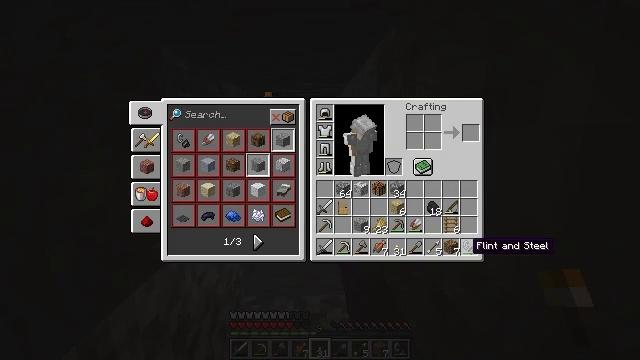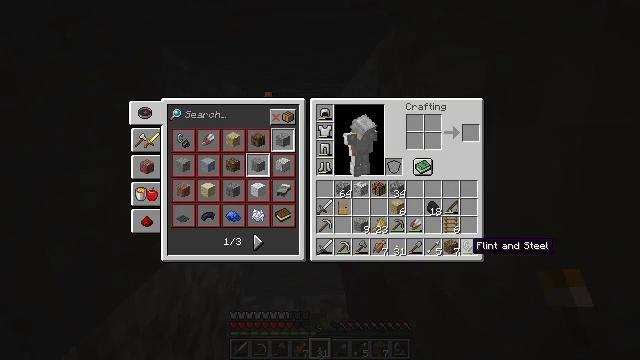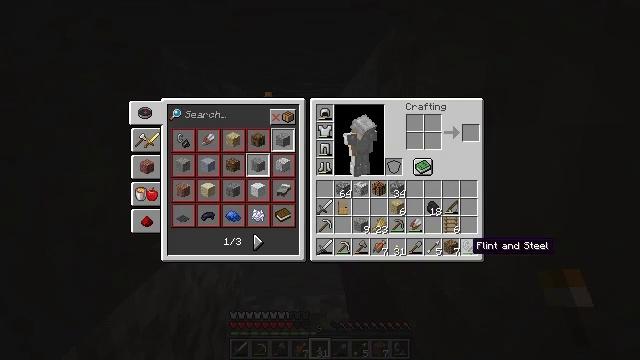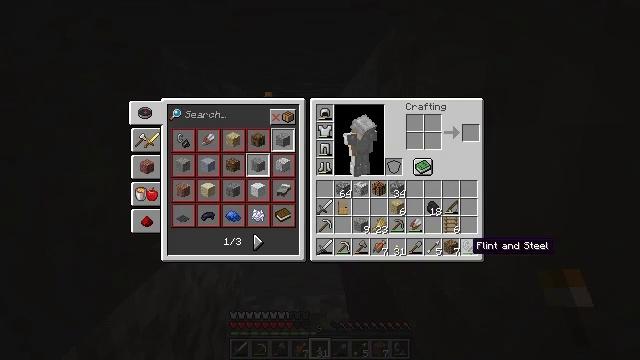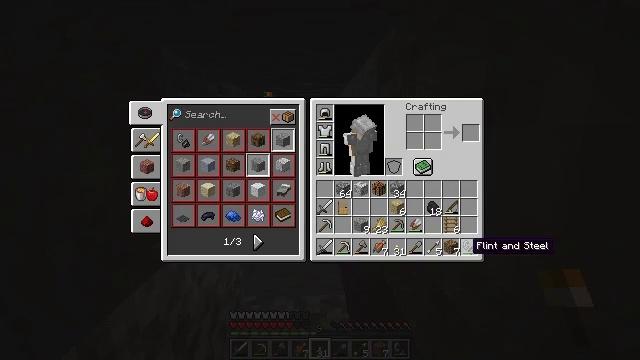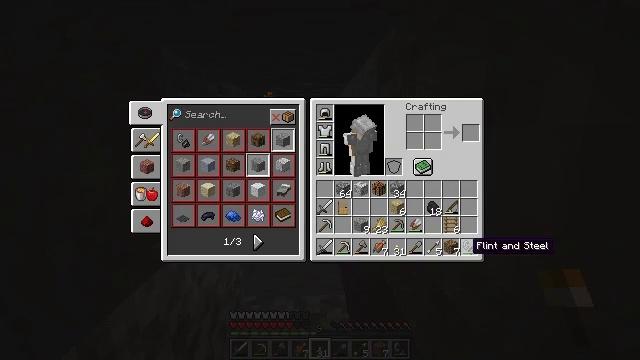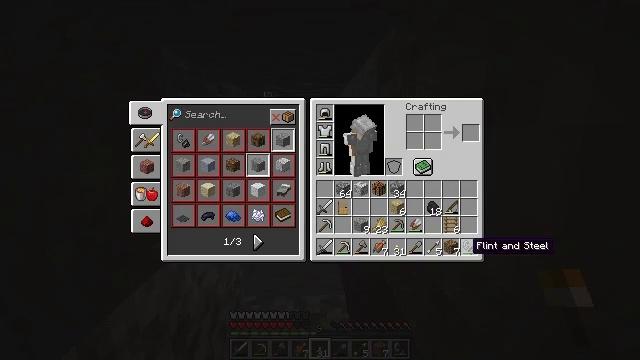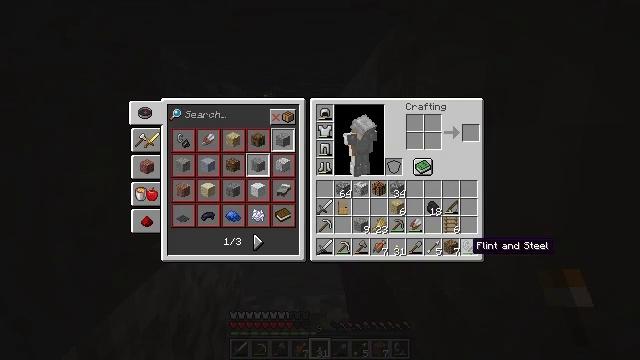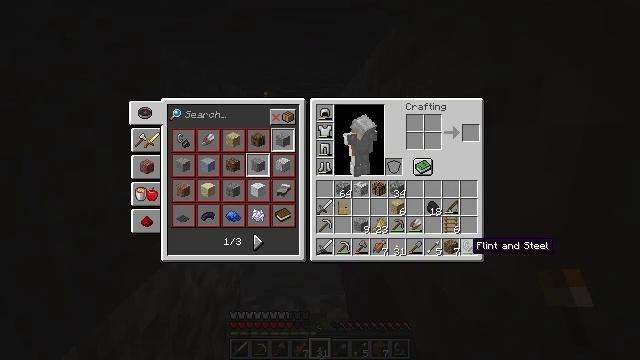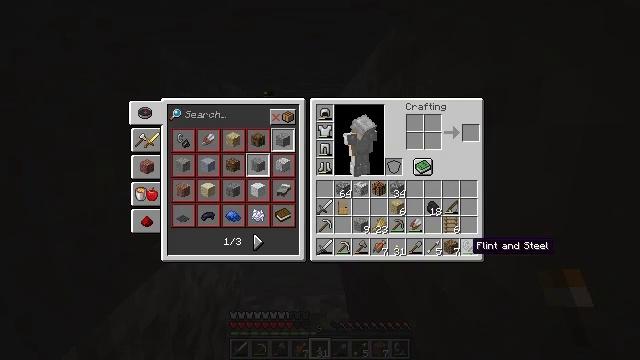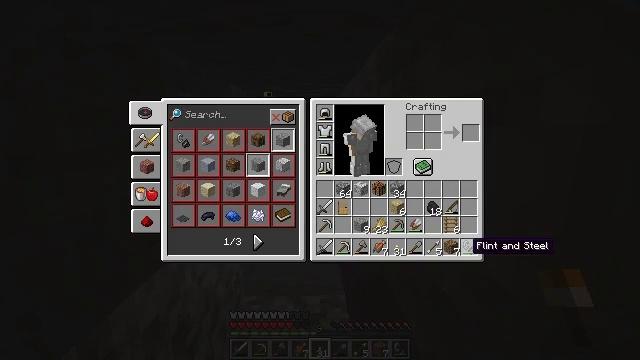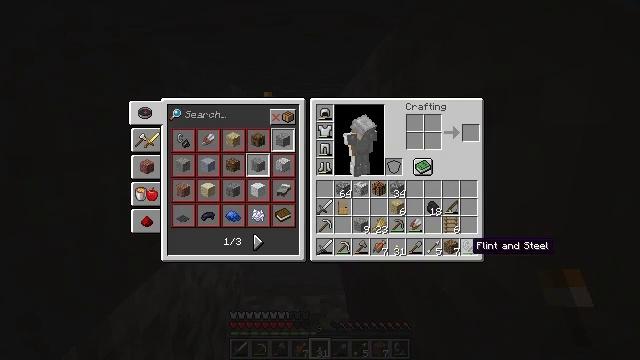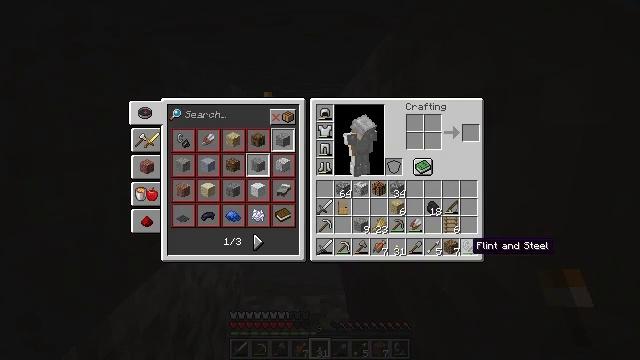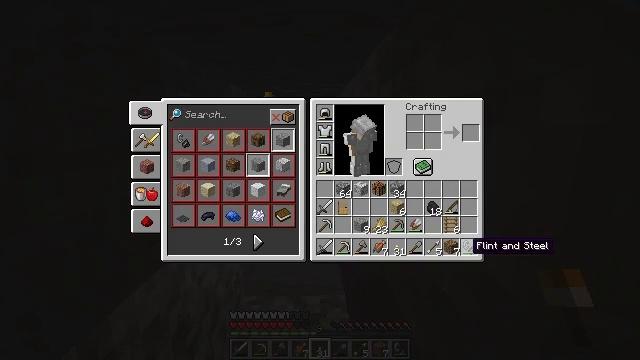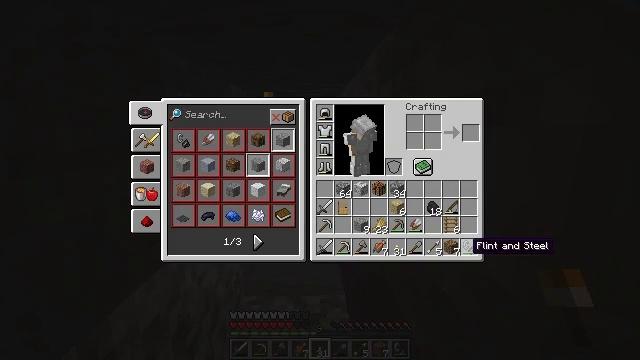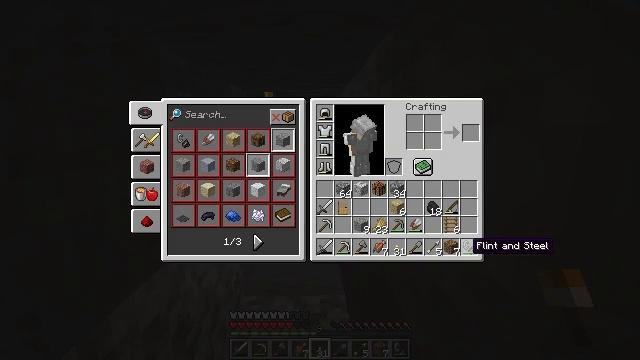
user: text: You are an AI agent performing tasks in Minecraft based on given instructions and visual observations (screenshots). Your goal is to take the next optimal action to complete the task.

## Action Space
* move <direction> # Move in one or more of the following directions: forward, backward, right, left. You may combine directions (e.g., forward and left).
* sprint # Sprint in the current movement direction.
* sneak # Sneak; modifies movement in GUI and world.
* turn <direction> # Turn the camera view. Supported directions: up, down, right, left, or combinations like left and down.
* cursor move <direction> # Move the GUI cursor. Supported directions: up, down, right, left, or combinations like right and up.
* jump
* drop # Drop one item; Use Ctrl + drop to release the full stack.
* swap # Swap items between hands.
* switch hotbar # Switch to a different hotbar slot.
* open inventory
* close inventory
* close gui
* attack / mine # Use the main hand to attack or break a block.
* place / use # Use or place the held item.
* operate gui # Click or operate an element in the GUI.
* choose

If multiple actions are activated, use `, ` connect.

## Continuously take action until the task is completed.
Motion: motion action
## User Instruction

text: Gather dirt.
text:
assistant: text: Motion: no_op
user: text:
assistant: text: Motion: no_op
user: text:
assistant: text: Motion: no_op
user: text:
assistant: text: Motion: no_op
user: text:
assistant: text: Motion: no_op
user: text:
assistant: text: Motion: no_op
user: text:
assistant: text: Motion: no_op
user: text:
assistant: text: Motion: no_op
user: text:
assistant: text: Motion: no_op
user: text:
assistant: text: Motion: no_op
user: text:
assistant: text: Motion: no_op
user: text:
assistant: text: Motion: no_op
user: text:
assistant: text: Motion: no_op
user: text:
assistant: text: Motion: no_op
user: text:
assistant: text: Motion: no_op
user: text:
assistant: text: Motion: no_op
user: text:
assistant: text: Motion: turn right
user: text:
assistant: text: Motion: turn right
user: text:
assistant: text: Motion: no_op
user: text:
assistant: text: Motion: no_op
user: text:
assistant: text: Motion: no_op
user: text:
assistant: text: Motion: no_op
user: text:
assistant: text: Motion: no_op
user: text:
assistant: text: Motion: no_op
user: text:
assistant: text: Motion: no_op
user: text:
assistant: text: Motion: no_op
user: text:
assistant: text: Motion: no_op
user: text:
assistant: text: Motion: no_op
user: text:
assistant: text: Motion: no_op
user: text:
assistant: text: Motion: no_op